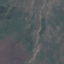
Land use / land cover: HerbaceousVegetation